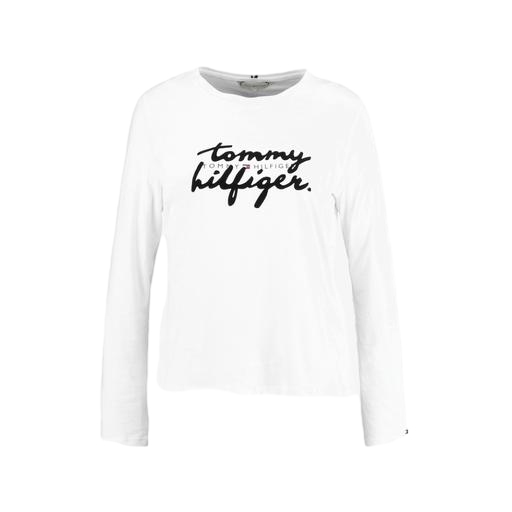
t-shirt twist graphic, white long sleeve logo t-shirt, white women's classic long-sleeve t-shirt, white background